Question: i have one video source with 4 different videos inside:

As you can see, i'm using VLC to view it and there is only one controlling window. If i press stop button, every 4 videos will stop and so on.
Problem is, i have to use FFMpeg and cut mini-clip from this source, so it will be playable in all 4 windows again. Clipping ordinary video works just fine with command 'ffmpeg.exe -y -i $input -ss $startTime -t $length -acodec copy -vcodec copy $output 2>&1'. But when used for this one split-screen video, i get only one source clip instead of all 4 in same place.
because i don't even know how exactly this type of video is called, as well as any information about clipping with ffmpeg that video.
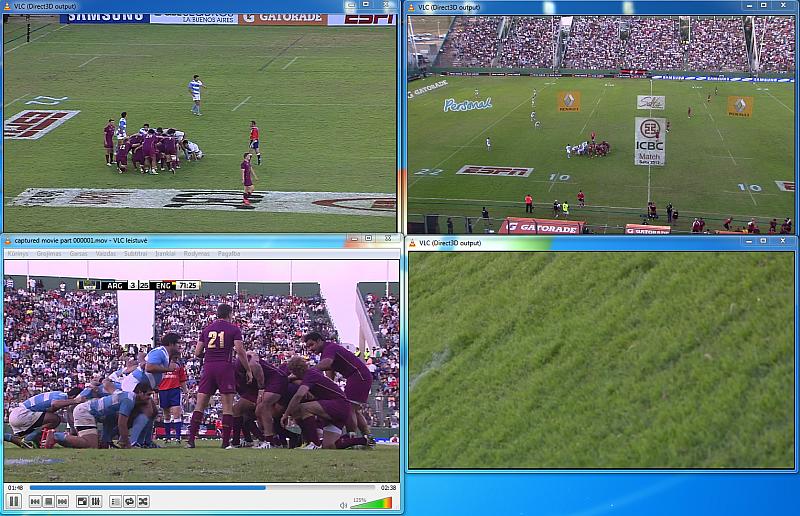
Answer: Ok, found solution. It's video "container" with multiple streams. To copy streams, you have to use '-map' option between input and output parameters. So to cut out one clip of 10s using FFmpeg with multiple streams in video i use command 'ffmpeg.exe -y -i $input -ss $startTime -t $length -map 0 -acodec copy -vcodec copy $output 2>&1'.